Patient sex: F
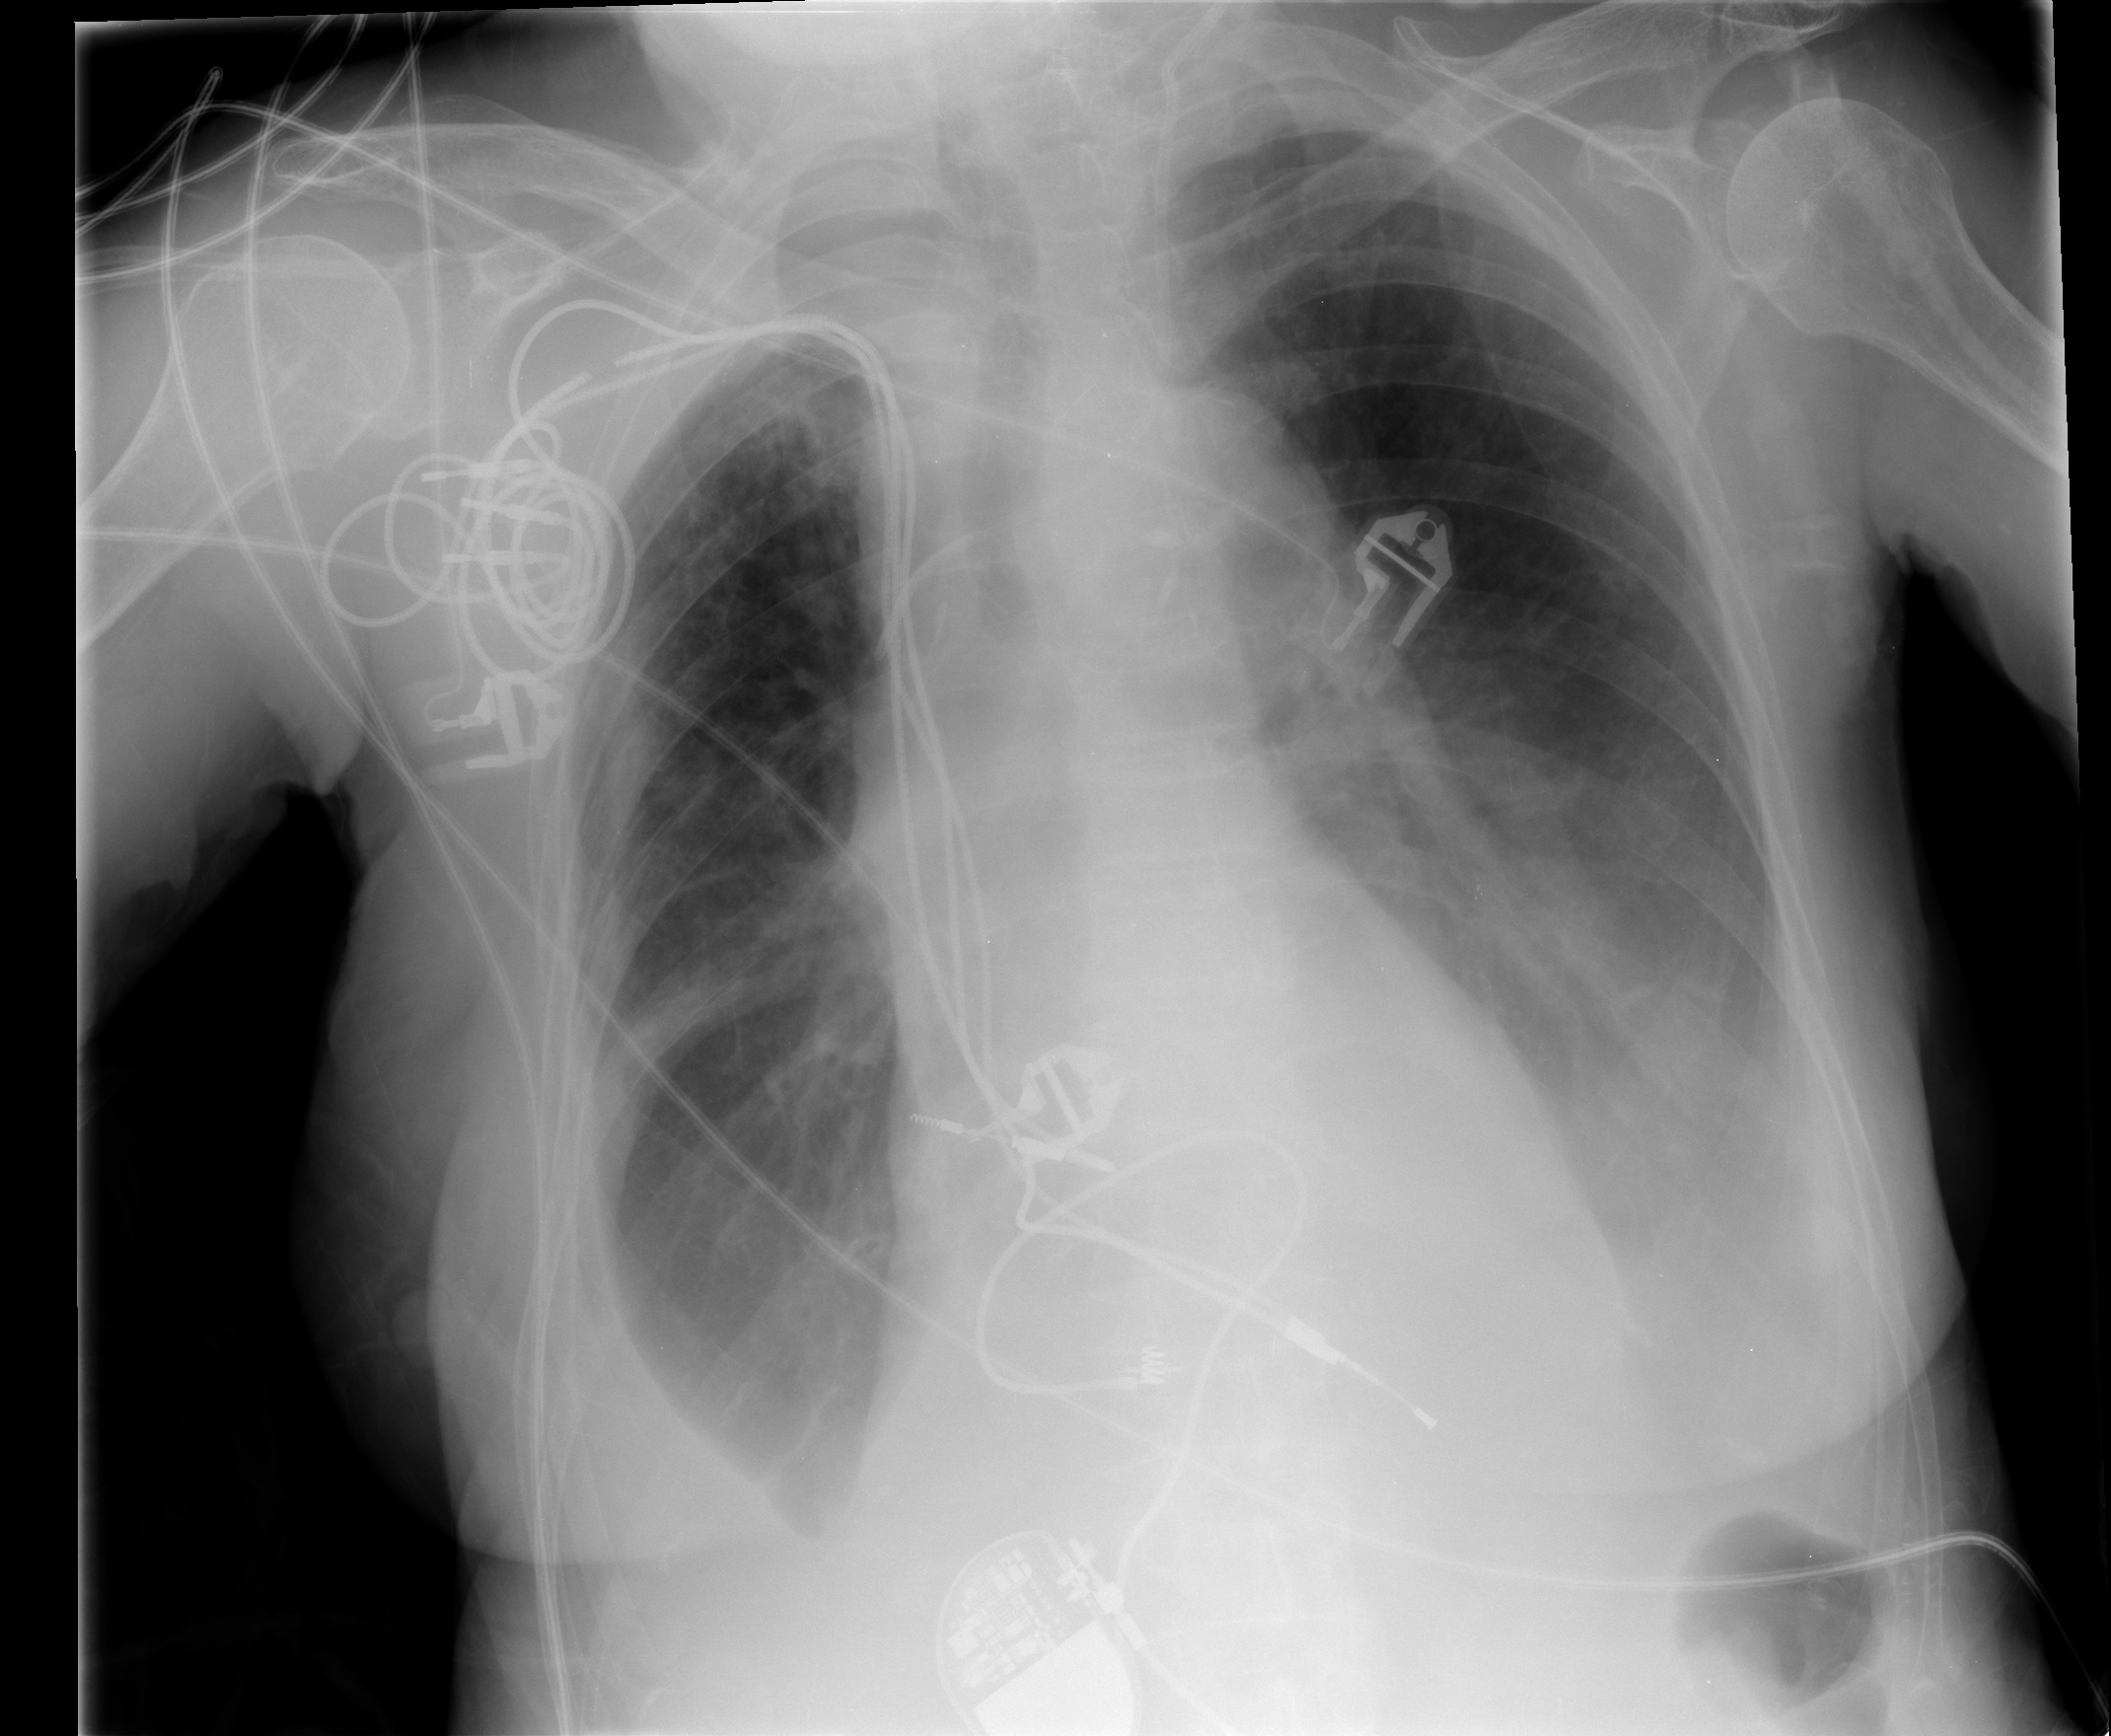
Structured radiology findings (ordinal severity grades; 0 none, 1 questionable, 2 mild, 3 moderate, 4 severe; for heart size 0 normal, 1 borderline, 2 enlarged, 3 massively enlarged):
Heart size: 0
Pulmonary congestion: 2
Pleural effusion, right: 3
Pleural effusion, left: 2
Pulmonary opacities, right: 0
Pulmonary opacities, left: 0
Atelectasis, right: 2
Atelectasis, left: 2